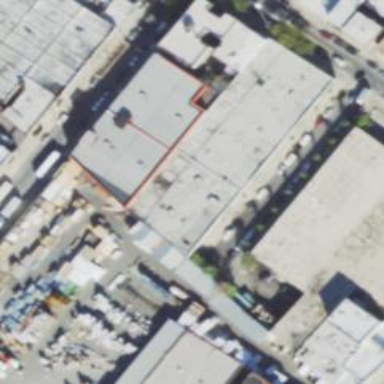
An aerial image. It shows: Storage rental shop located in building.